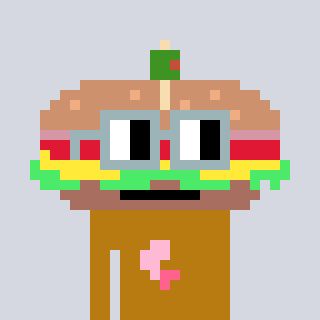
a pixel art character with square dark gray glasses, a sandwich-shaped head and a gold-colored body on a cool background